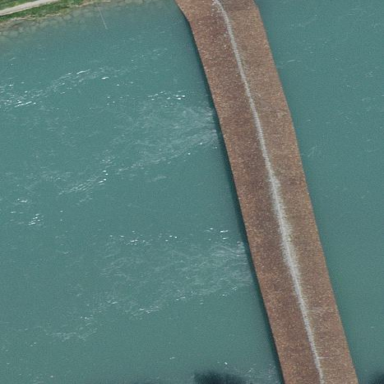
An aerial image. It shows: Historic beam bridge with man-made structure.